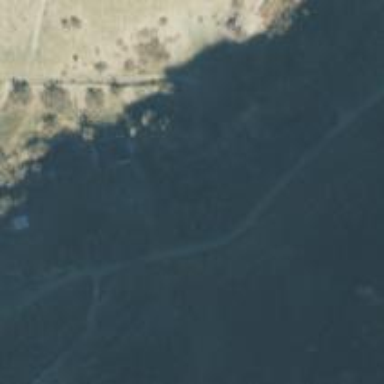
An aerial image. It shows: Path.